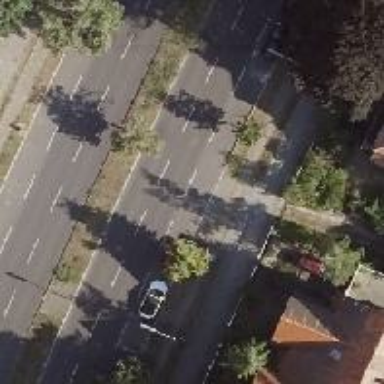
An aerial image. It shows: Secondary road with asphalt surface. There is cycle track on the right side.